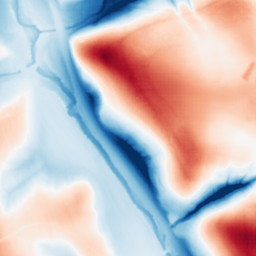
Category: multiscale
Decomposition family: dog_multiscale
Decomposition parameters: sigma_ratio: 2
n_scales: 6
base_sigma: 0.5
Upsampling method: sinc_hamming
Upsampling parameters: scale: 2
kernel_size: 4
Upsampling scale: 2